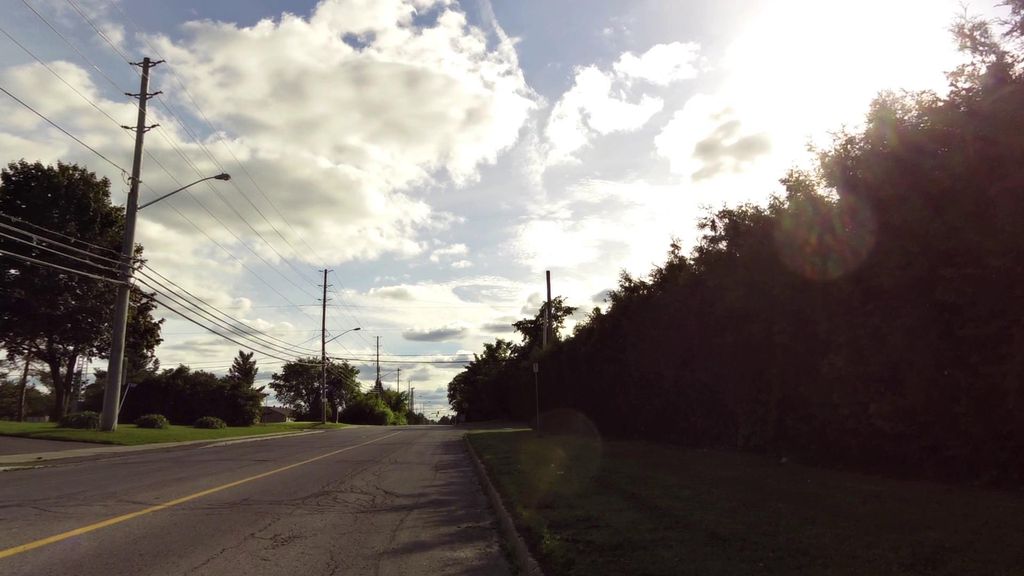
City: ottawa-gatineau